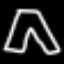
Label: pants